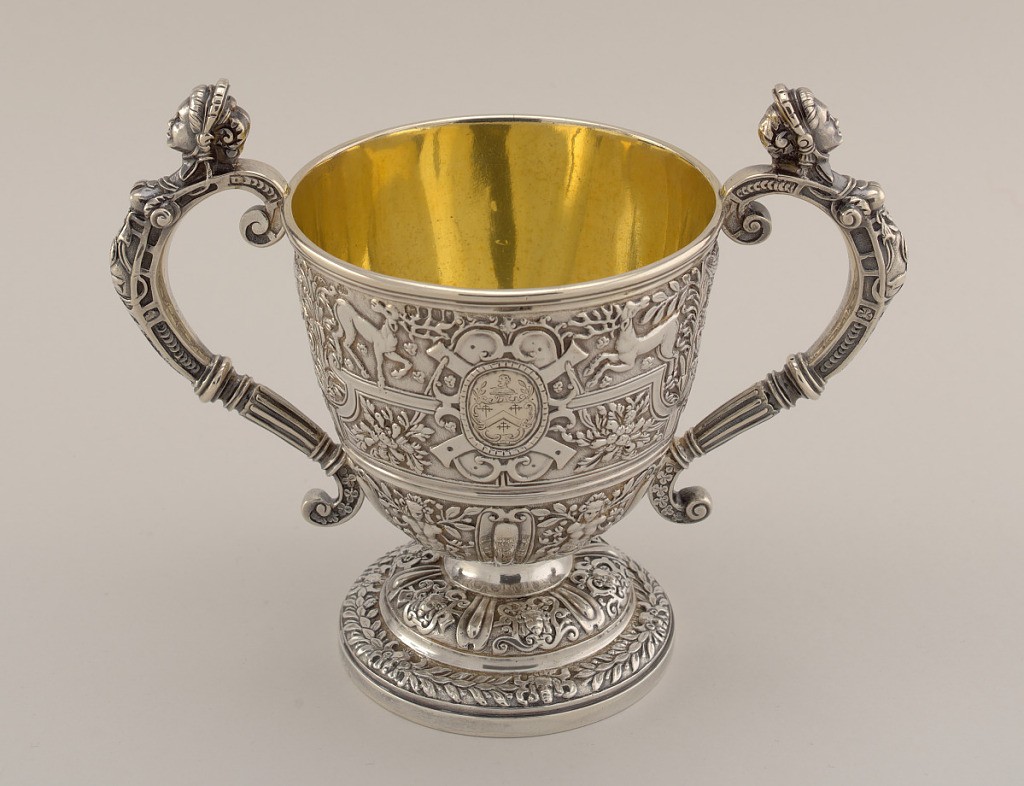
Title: Two-Handled Cup
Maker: John Samuel Hunt, English, 1785 – 1865
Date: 1855
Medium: silver, gold
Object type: cup
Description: Two-handled silver cup with single foot. The interior of the cup is golden, and the surface of the cup is covered in low-relief designs featuring vegetal, human and animal subjects. Each handle features a bust of a woman with free-standing head at the cup's shoulder and curled ends. Centered on the body of the cup is an oval emblem with the bust of a man flanked with two plant sprigs and a shield with three crosses and a chevron.